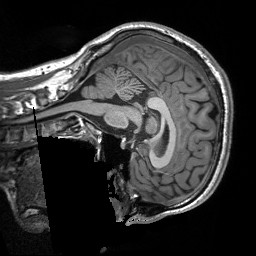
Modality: T1w
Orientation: sagittal
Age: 35
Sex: male
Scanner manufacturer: siemens
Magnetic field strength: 3 T
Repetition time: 2.3 s
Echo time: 0.002 s